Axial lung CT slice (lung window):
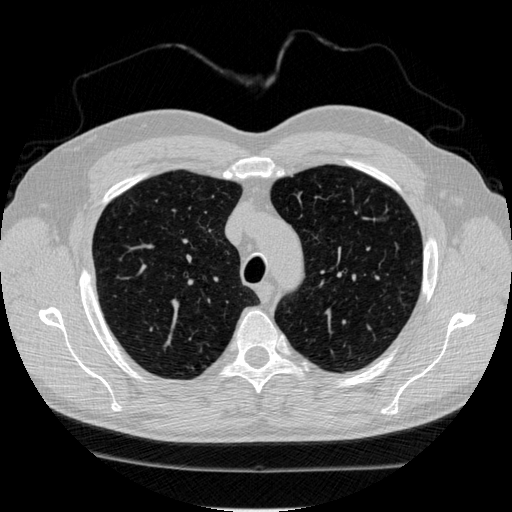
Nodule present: no